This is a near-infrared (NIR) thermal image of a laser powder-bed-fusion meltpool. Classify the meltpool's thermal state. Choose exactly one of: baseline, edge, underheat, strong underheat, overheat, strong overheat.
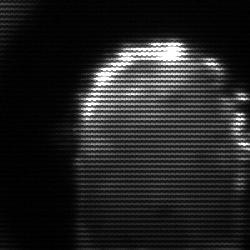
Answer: baseline